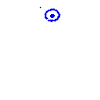
Particle: kaon